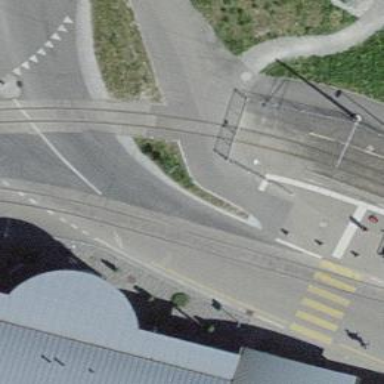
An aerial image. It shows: Level crossing along the railway.